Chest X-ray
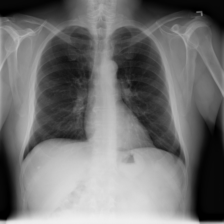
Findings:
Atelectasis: negative
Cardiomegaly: negative
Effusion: negative
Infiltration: negative
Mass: negative
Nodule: negative
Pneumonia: negative
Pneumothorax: negative
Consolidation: negative
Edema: negative
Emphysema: negative
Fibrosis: negative
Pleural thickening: negative
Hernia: negative